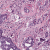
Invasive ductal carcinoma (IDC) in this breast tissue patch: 1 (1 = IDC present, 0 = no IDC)